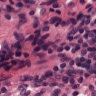
Metastatic tissue present: no